This time-frequency spectrogram was computed from a rotor test-rig vibration snapshot; brighter regions carry more energy. Determine the machine's mechanical condition. Answer with exactly one of: normal, misalignment, unbalance, looseness.
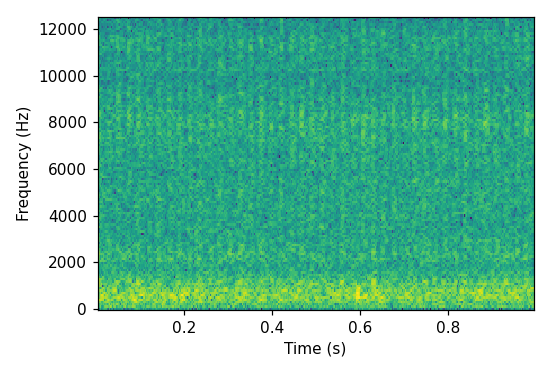
Answer: misalignment